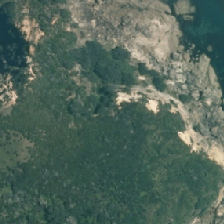
Land cover: manuka_kanuka